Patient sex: M
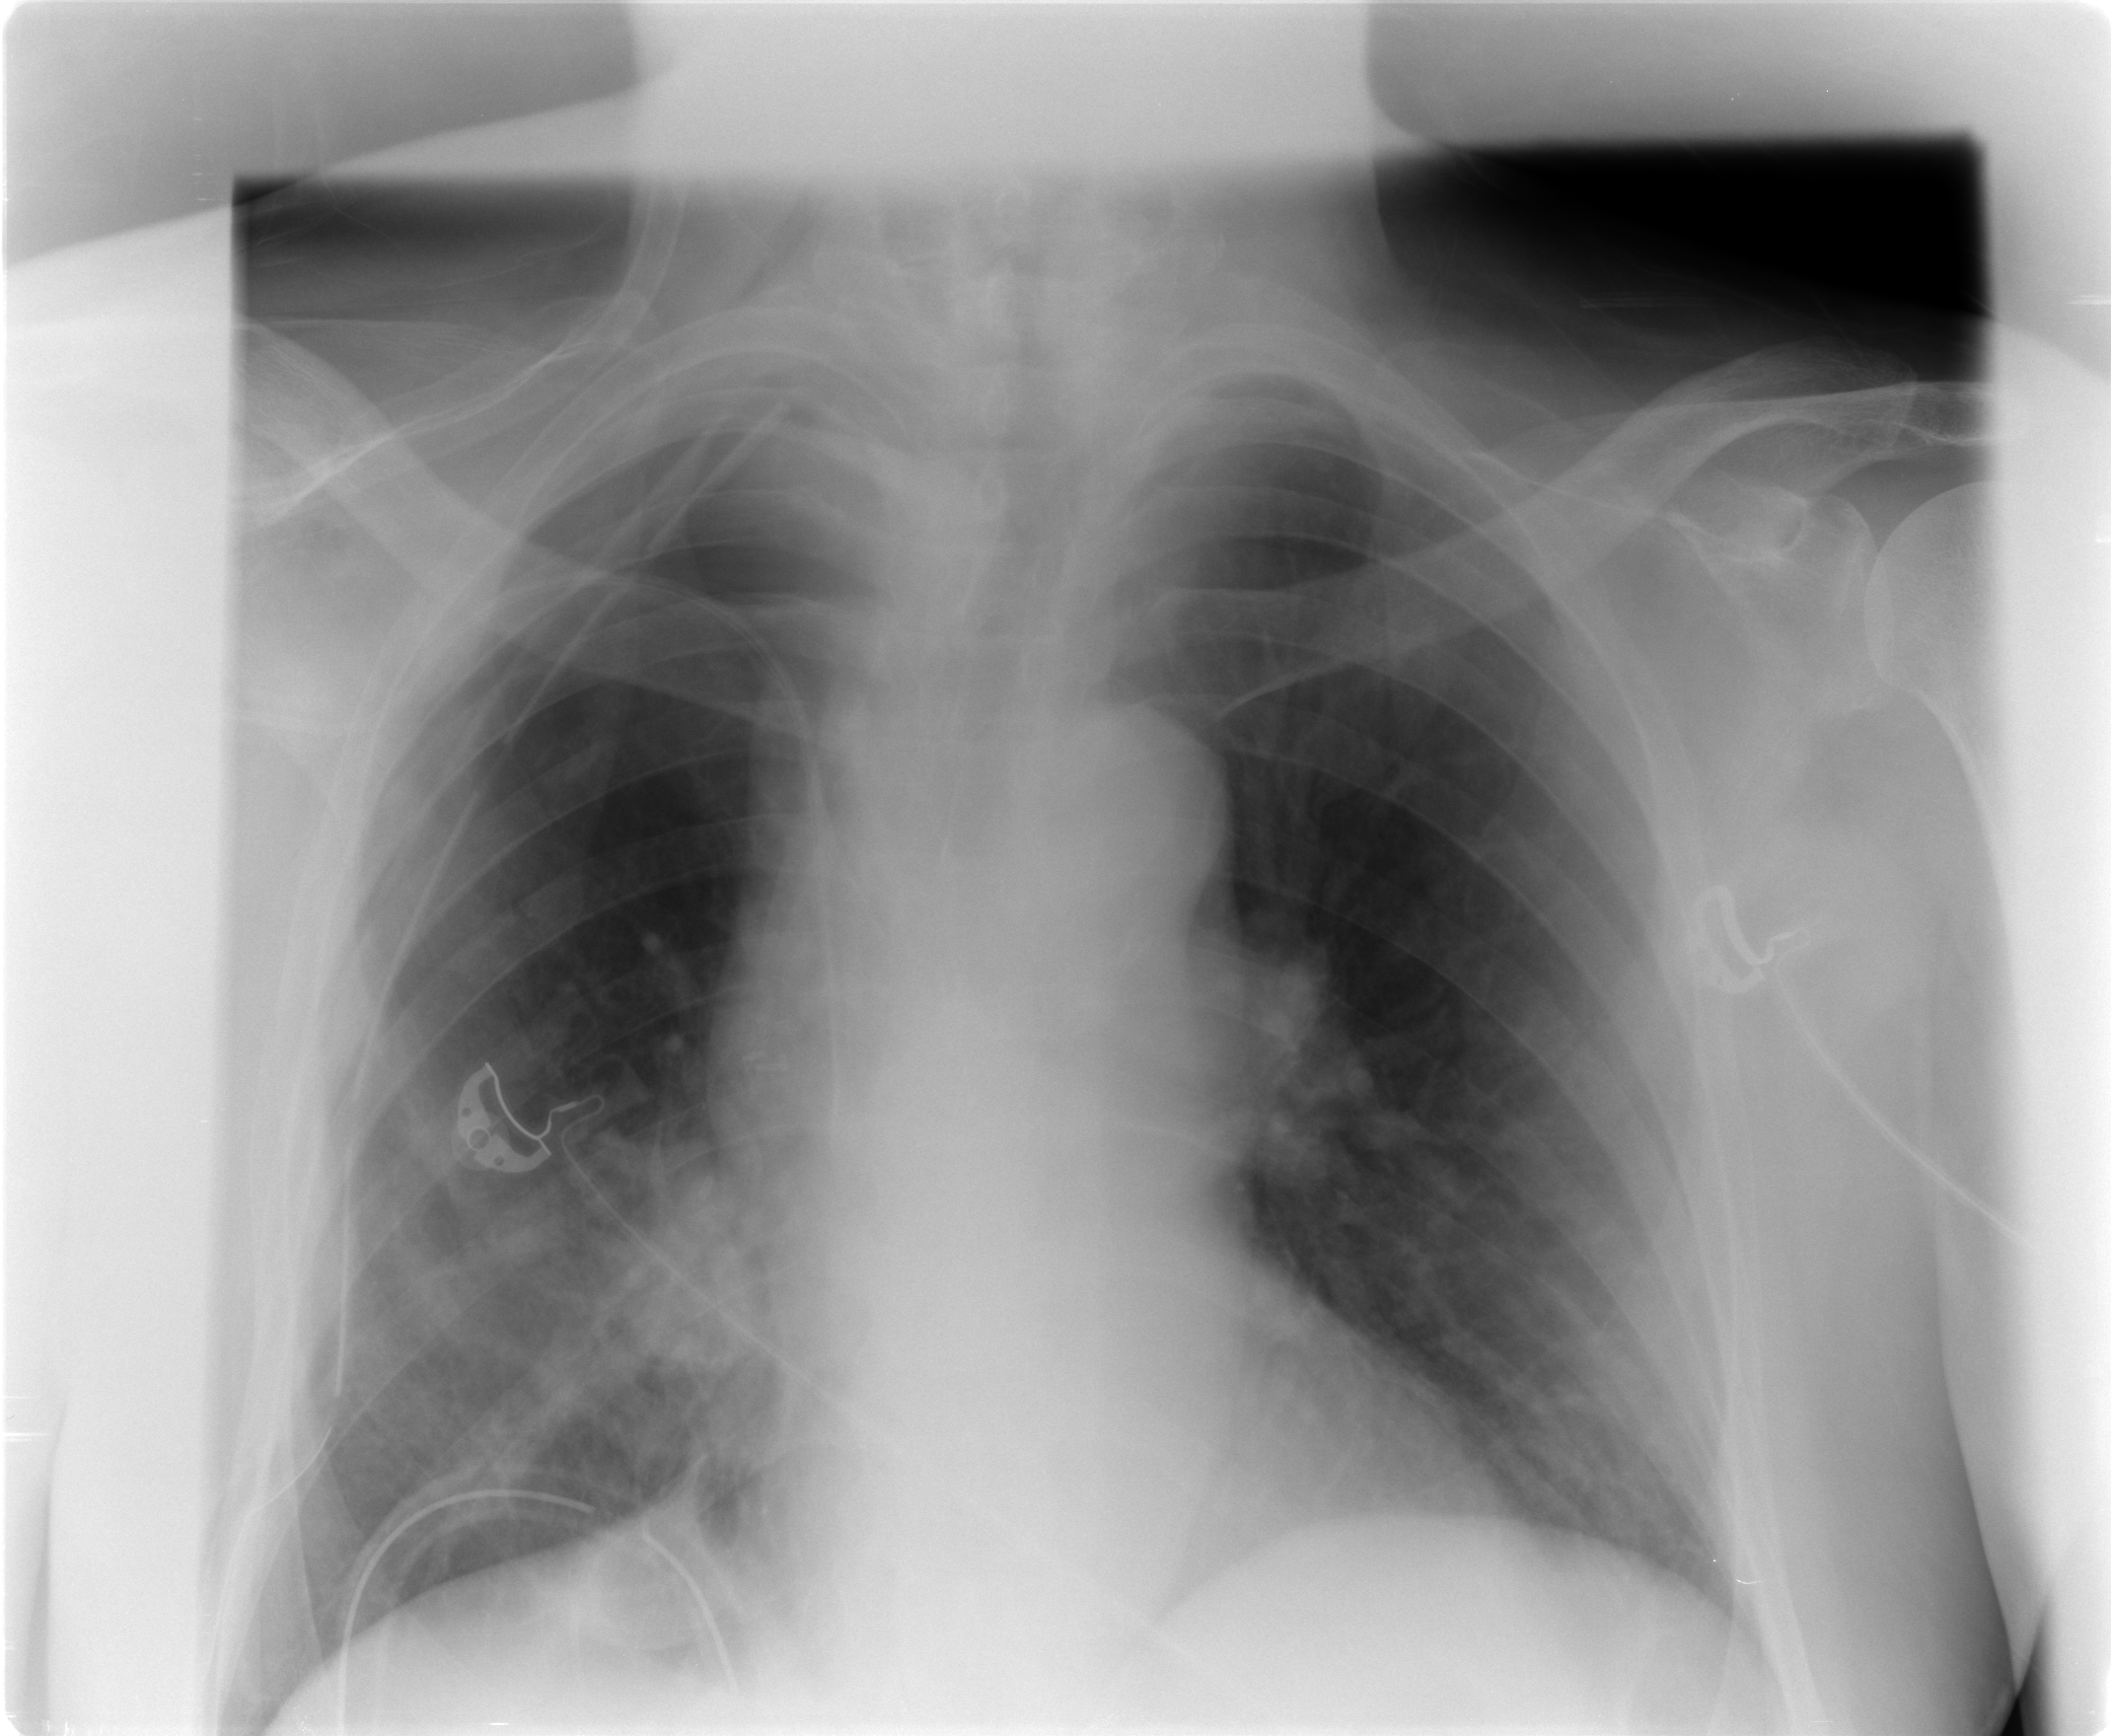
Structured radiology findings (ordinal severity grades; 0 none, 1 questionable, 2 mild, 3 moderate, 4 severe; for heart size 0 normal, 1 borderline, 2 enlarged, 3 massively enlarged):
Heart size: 0
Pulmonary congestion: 1
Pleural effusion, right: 0
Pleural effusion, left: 0
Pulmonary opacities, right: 2
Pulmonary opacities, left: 0
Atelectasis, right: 2
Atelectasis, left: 0